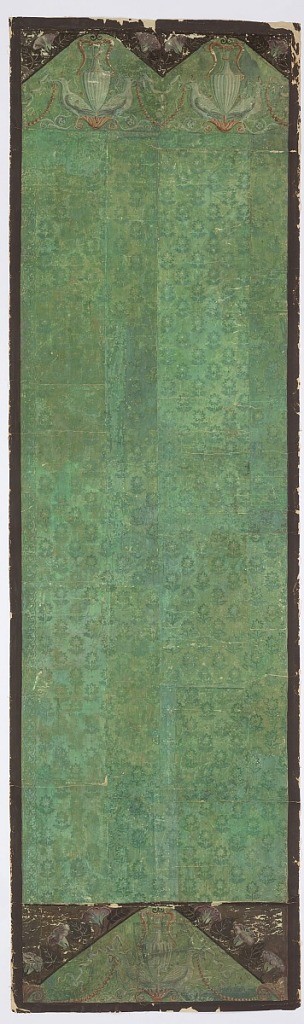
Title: Sidewall
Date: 1800–1810
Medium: Block printed on joined sheets
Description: Wallpaper panel hung on the walls of the drawing room (but later removed) in the Jumel Mansion, New York City. Doves with vases and morning glories at top and at bottom. Sidewall composed of drop repeating rows of stylized daisies and leaves in dark green.